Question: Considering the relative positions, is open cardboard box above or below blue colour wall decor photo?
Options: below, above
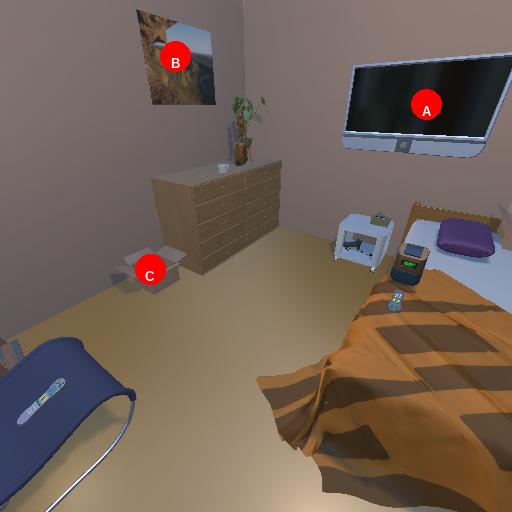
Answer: below